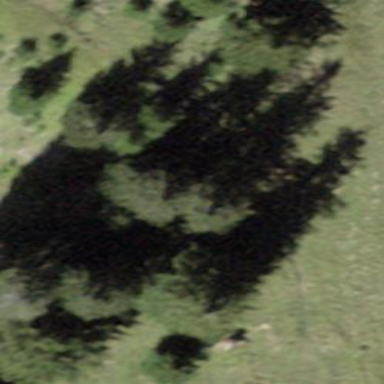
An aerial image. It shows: Forest area.